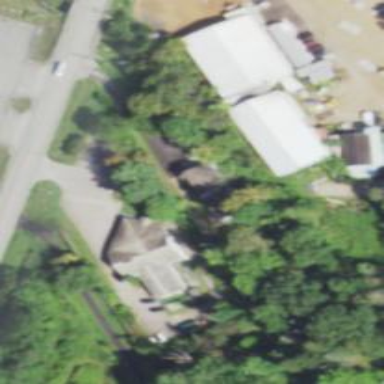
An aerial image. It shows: Veterinary facility.